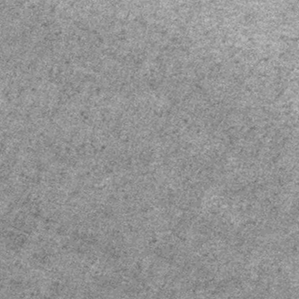
Label: frost